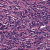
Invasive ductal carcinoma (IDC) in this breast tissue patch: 1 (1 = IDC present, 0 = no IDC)